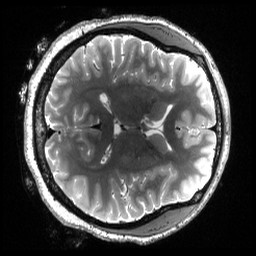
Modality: T2w
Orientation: axial
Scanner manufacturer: siemens
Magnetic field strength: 3 T
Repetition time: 3.2 s
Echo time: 0.563 s